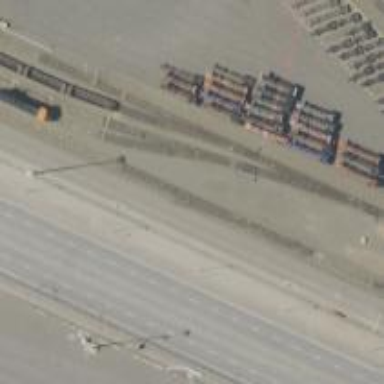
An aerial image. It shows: Railway yard used for servicing trains.